Question: I have this table:
CREATE TABLE perarea
(
id_area INT primary key,
nombre VARCHAR2(200),
id_areapadre INT references perarea(id_area)
);
And this was added to access the data:

My intention is to create a hierarchy showing areas and their subordinates in the treeview. Then when a user clicks a node, have a table on the right of the treetable load all employee from that area.
First thing's first though, how can I populate the treetable?
Thank you!
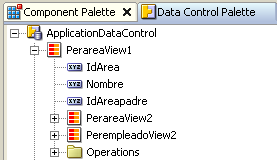
Answer: It's helpful to think of a <URL> helpful, too.
Addendum: The article <URL> may be helpful, too.
Addendum: See also this related <URL> that uses 'FileTreeModel'.